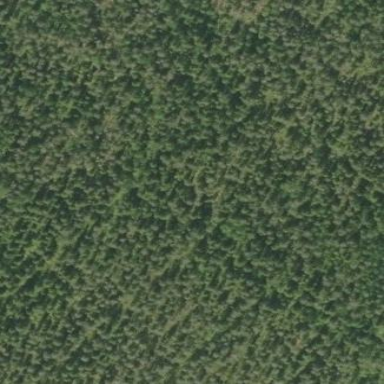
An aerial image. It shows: Woodland consisting mainly of needle-leaved trees.